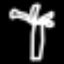
Label: palm tree